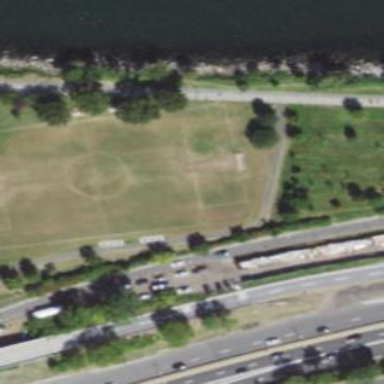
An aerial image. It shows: Grass pitch designated for soccer.